Field crop: tomato
Growth stage: 1
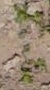
Species: portulaca